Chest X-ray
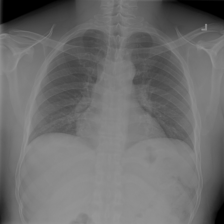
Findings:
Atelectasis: negative
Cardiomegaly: negative
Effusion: negative
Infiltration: negative
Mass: negative
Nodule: negative
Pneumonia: negative
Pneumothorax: negative
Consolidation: negative
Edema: negative
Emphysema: negative
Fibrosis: negative
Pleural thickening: negative
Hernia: negative